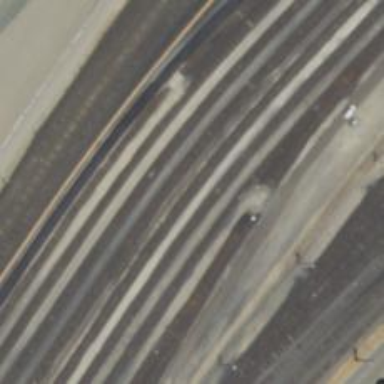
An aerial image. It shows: Railway yard in service.